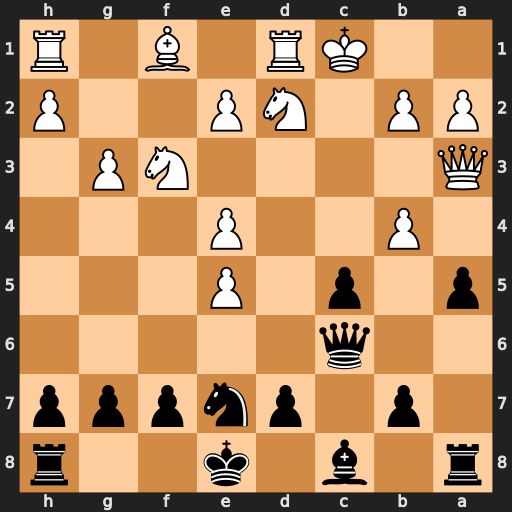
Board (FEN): r1b1k2r/1p1pnppp/2q5/p1p1P3/1P2P3/Q4NP1/PP1NP2P/2KR1B1R
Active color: b
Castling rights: kq
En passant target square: -
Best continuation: cxb4+ Kb1 bxa3